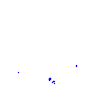
Particle: proton